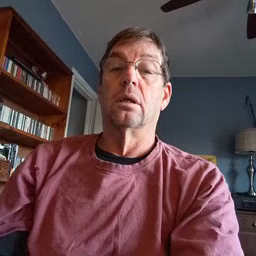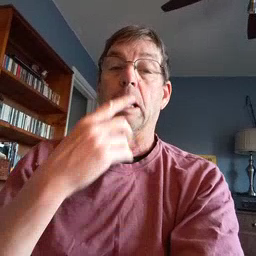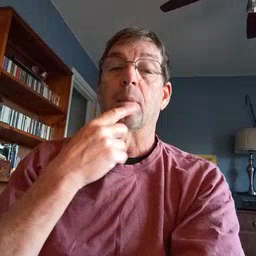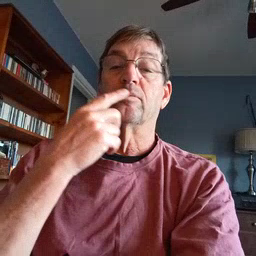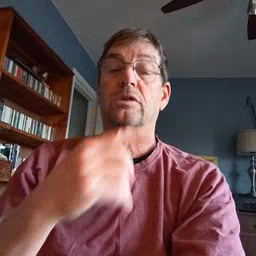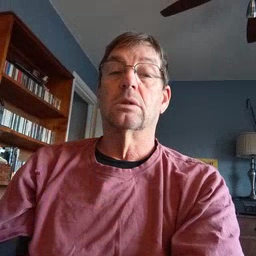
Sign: lips